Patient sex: F
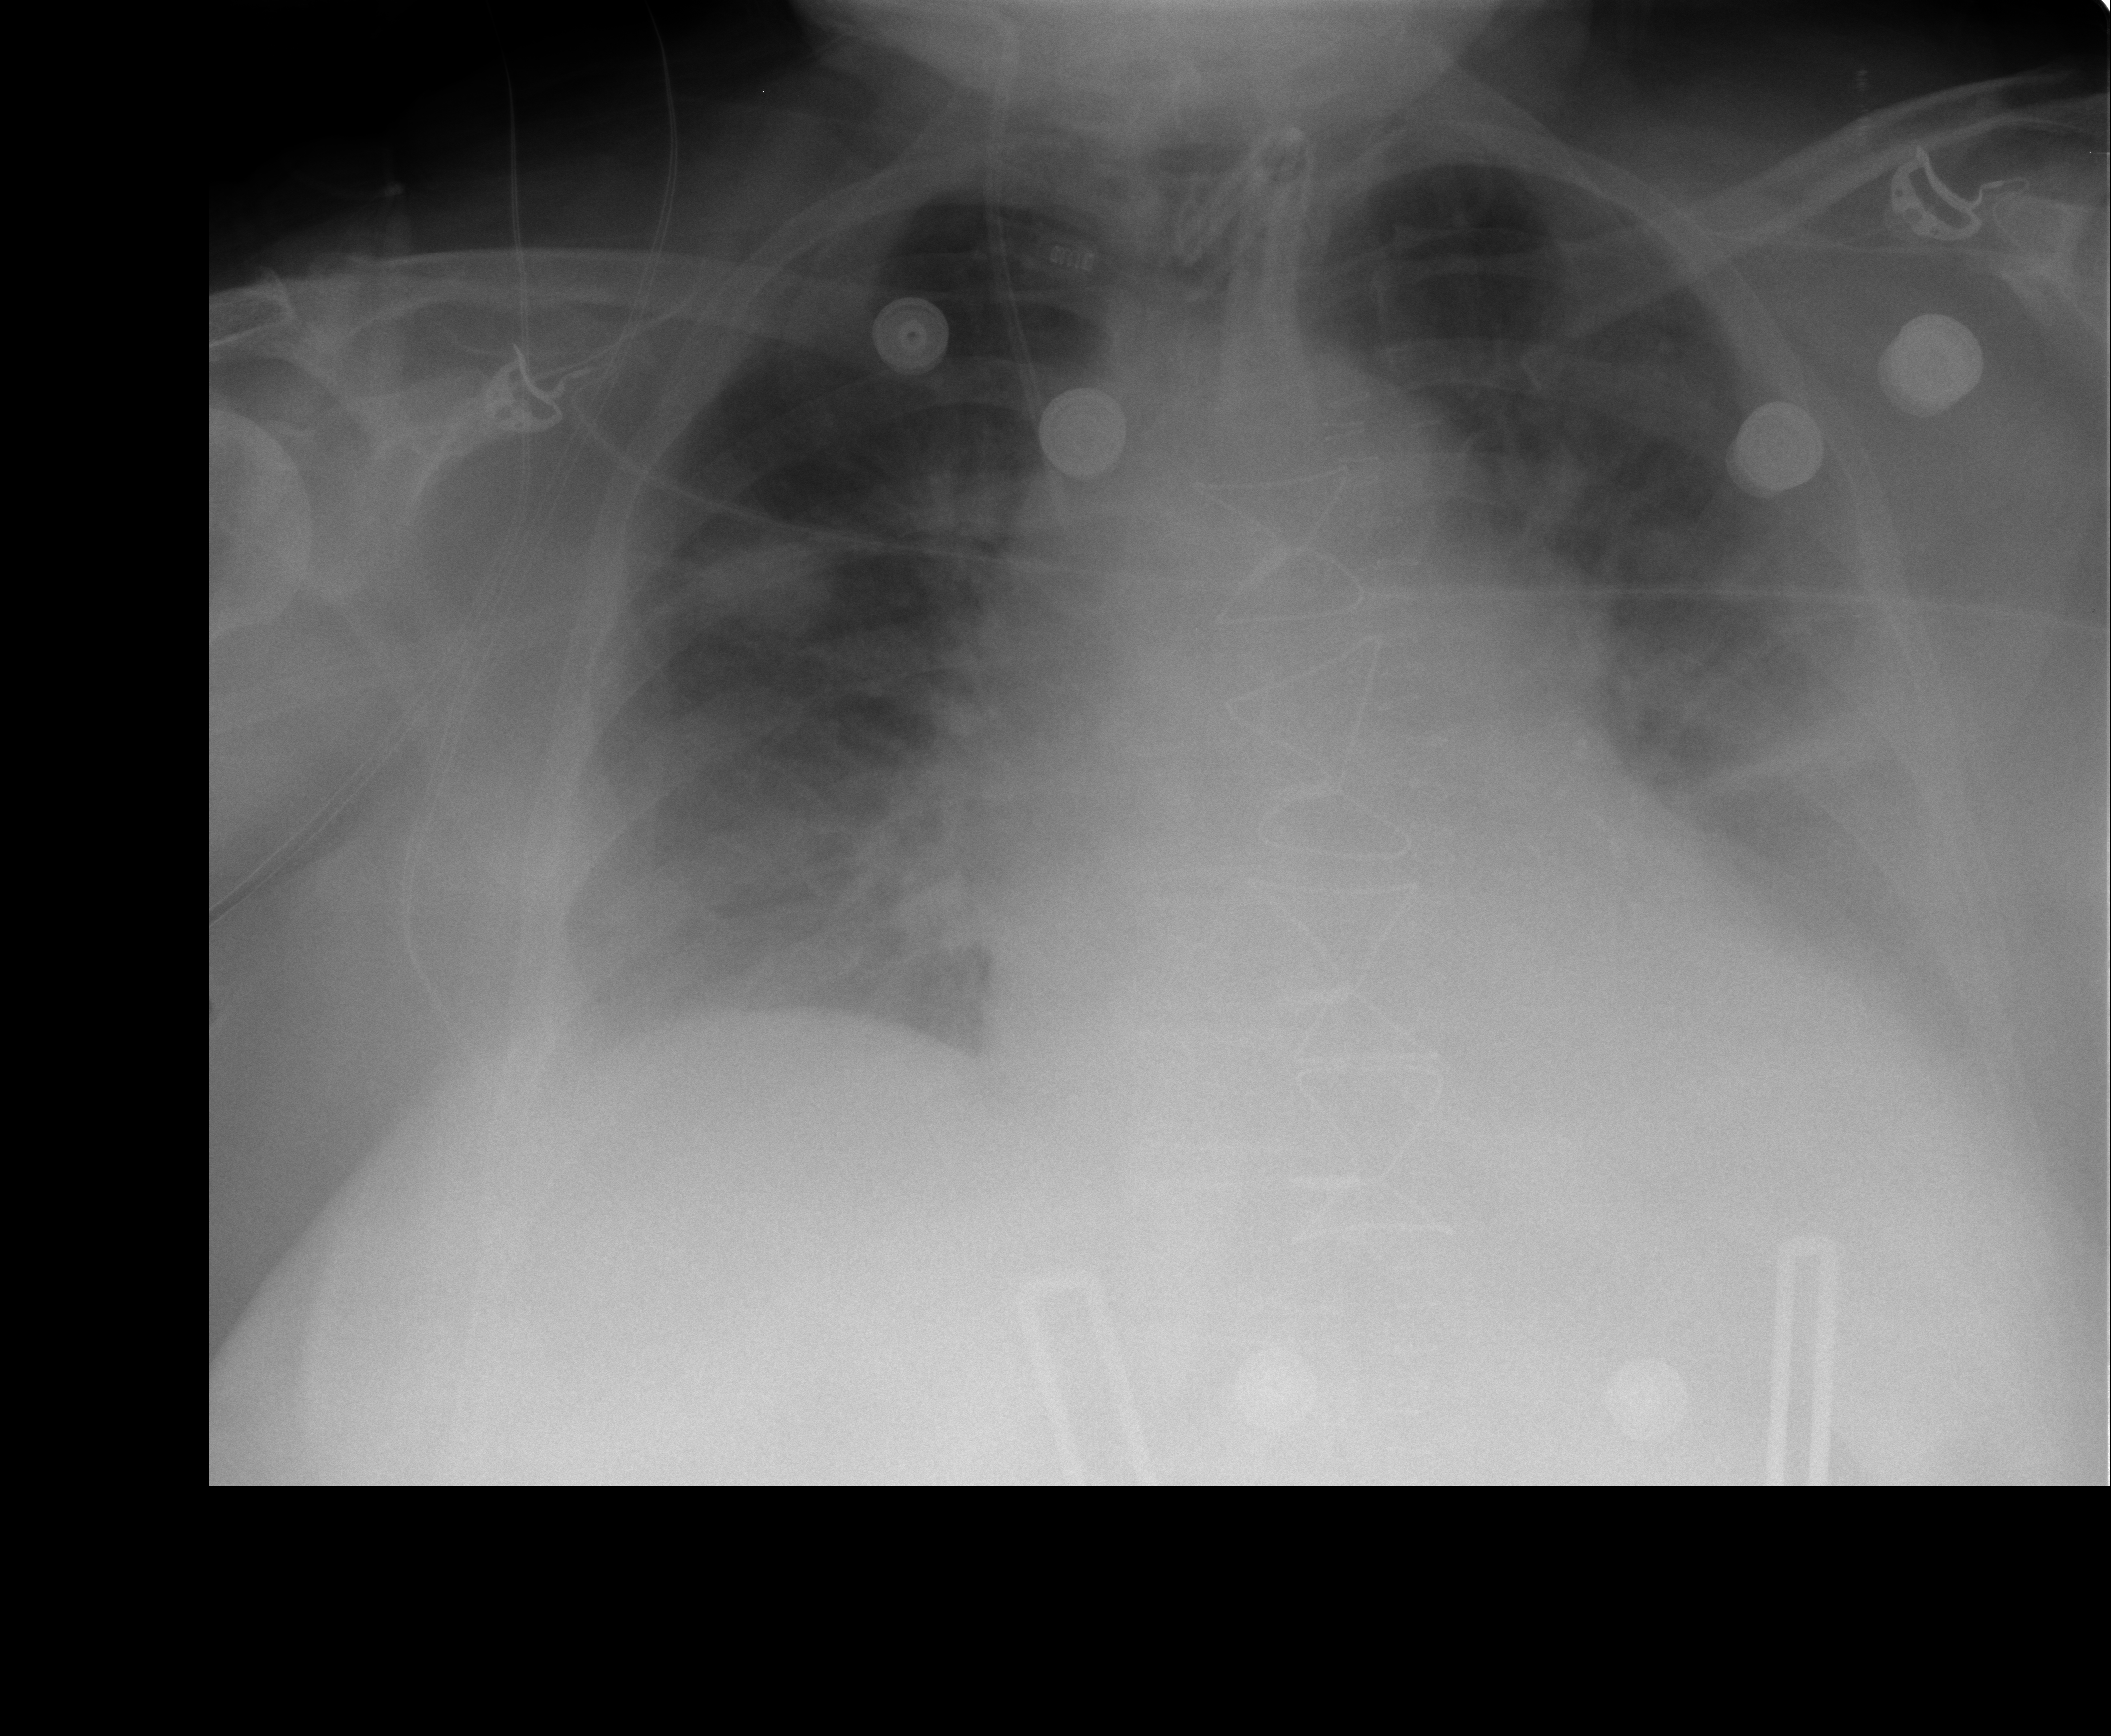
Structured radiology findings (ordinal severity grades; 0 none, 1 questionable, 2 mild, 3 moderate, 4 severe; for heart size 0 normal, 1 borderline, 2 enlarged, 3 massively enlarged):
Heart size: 2
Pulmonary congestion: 2
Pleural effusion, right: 1
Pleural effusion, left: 2
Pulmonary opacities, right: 0
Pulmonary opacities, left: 0
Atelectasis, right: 0
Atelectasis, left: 2